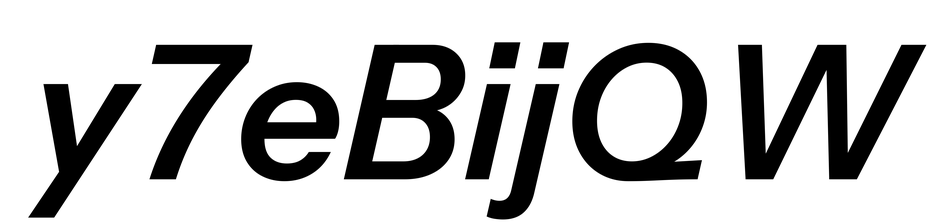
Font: InstrumentSans-Italic_SemiBold_Italic